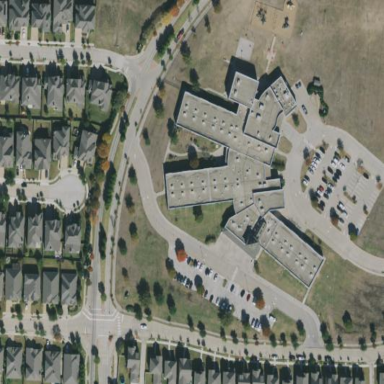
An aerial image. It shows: Elementary school.